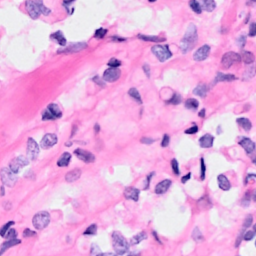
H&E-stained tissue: Breast